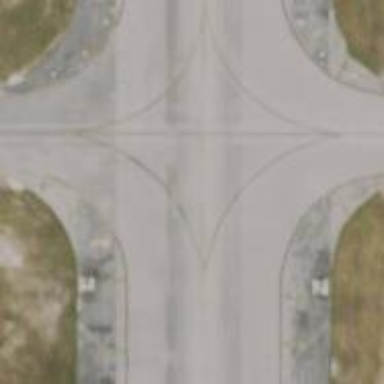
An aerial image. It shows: Image of taxiway at airport.